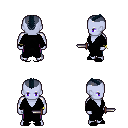
a pixel art fantasy rpg character, male body template, dark elf, purple skin, black robe, magenta pants, raven short mohawk hairstyle, bracelets, black slippers, dagger, four views (front, back, left, right), 2x2 character sprite sheet, small pixel art, hard edges, no anti-aliasing